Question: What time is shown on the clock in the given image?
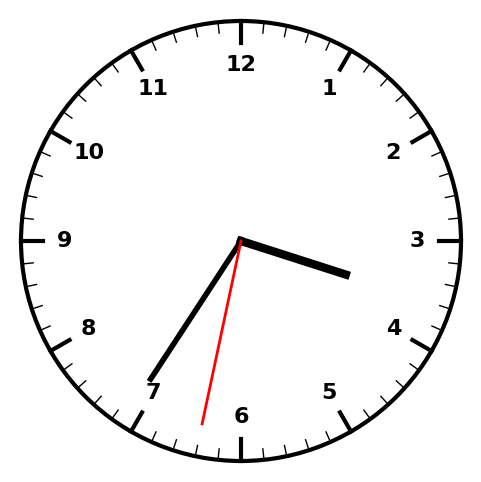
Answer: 03:35:32